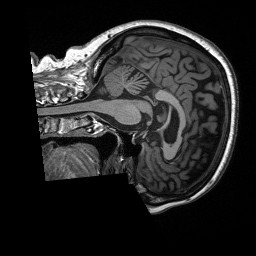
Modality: T1w
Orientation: sagittal
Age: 66
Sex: female
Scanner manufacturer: siemens
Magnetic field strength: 3 T
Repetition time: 2.4 s
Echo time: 0.00226 s